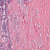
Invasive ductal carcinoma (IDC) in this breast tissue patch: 0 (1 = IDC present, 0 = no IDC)